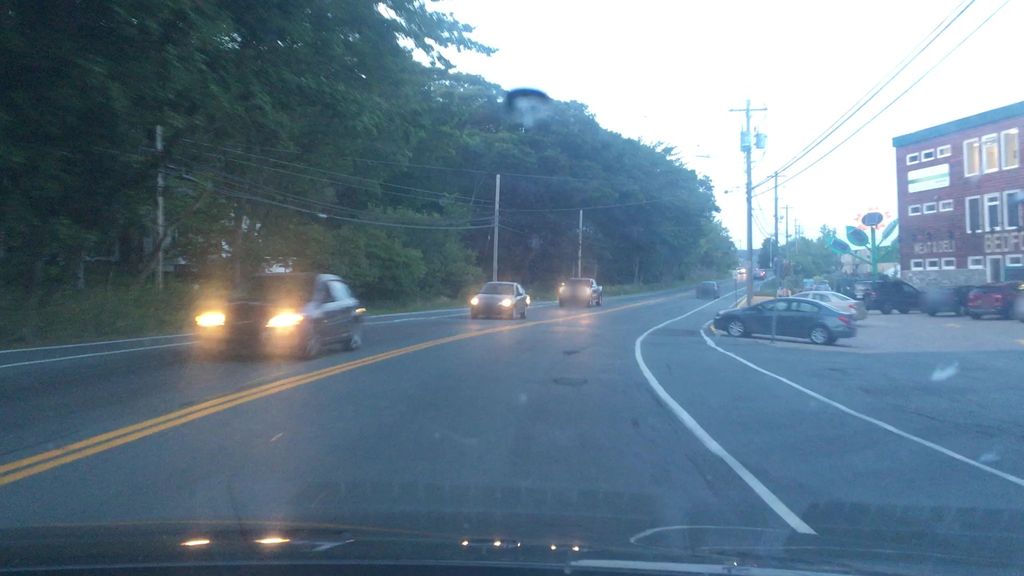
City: halifax